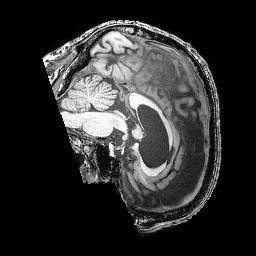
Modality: T1w
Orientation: sagittal
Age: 67
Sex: male
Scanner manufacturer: siemens
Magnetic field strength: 3 T
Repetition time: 2.25 s
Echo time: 0.00411 s